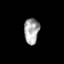
Tissue: skin
Cell type: Epithelial cells
Senescence score: 0.2051
Nuclear area (px): 379
Mean DAPI intensity: 166.654